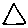
Label: triangle